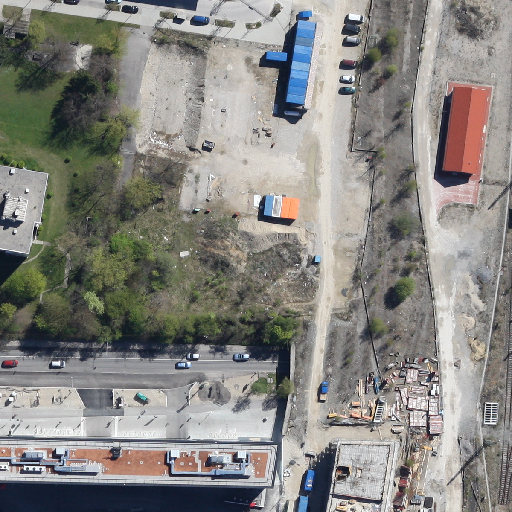
Referring expression: van in the parking area